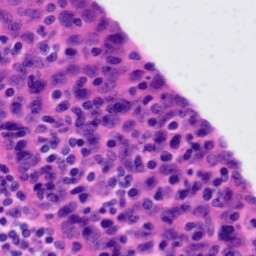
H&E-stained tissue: Tonsil